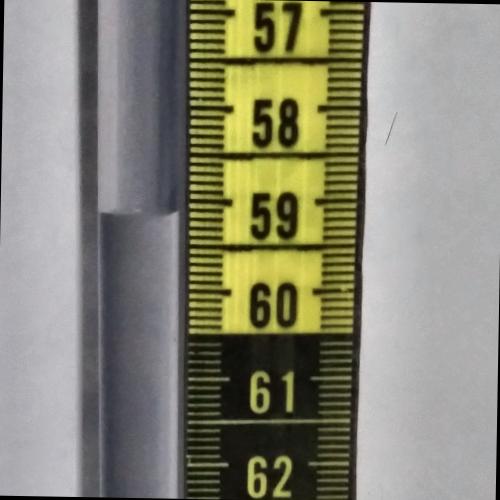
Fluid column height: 59.1 cm